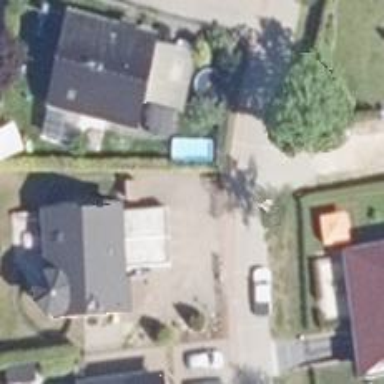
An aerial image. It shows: Residential road.